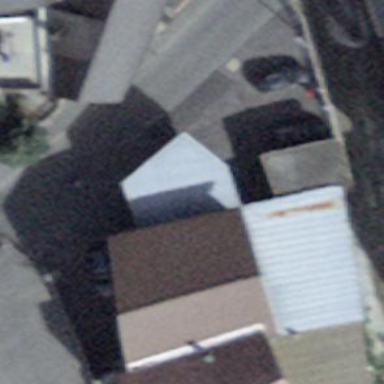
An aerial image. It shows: View of roof of building.